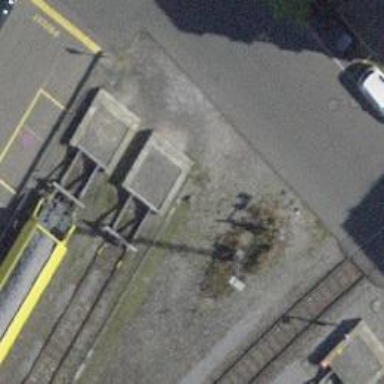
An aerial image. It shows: Railway buffer stop.